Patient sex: M
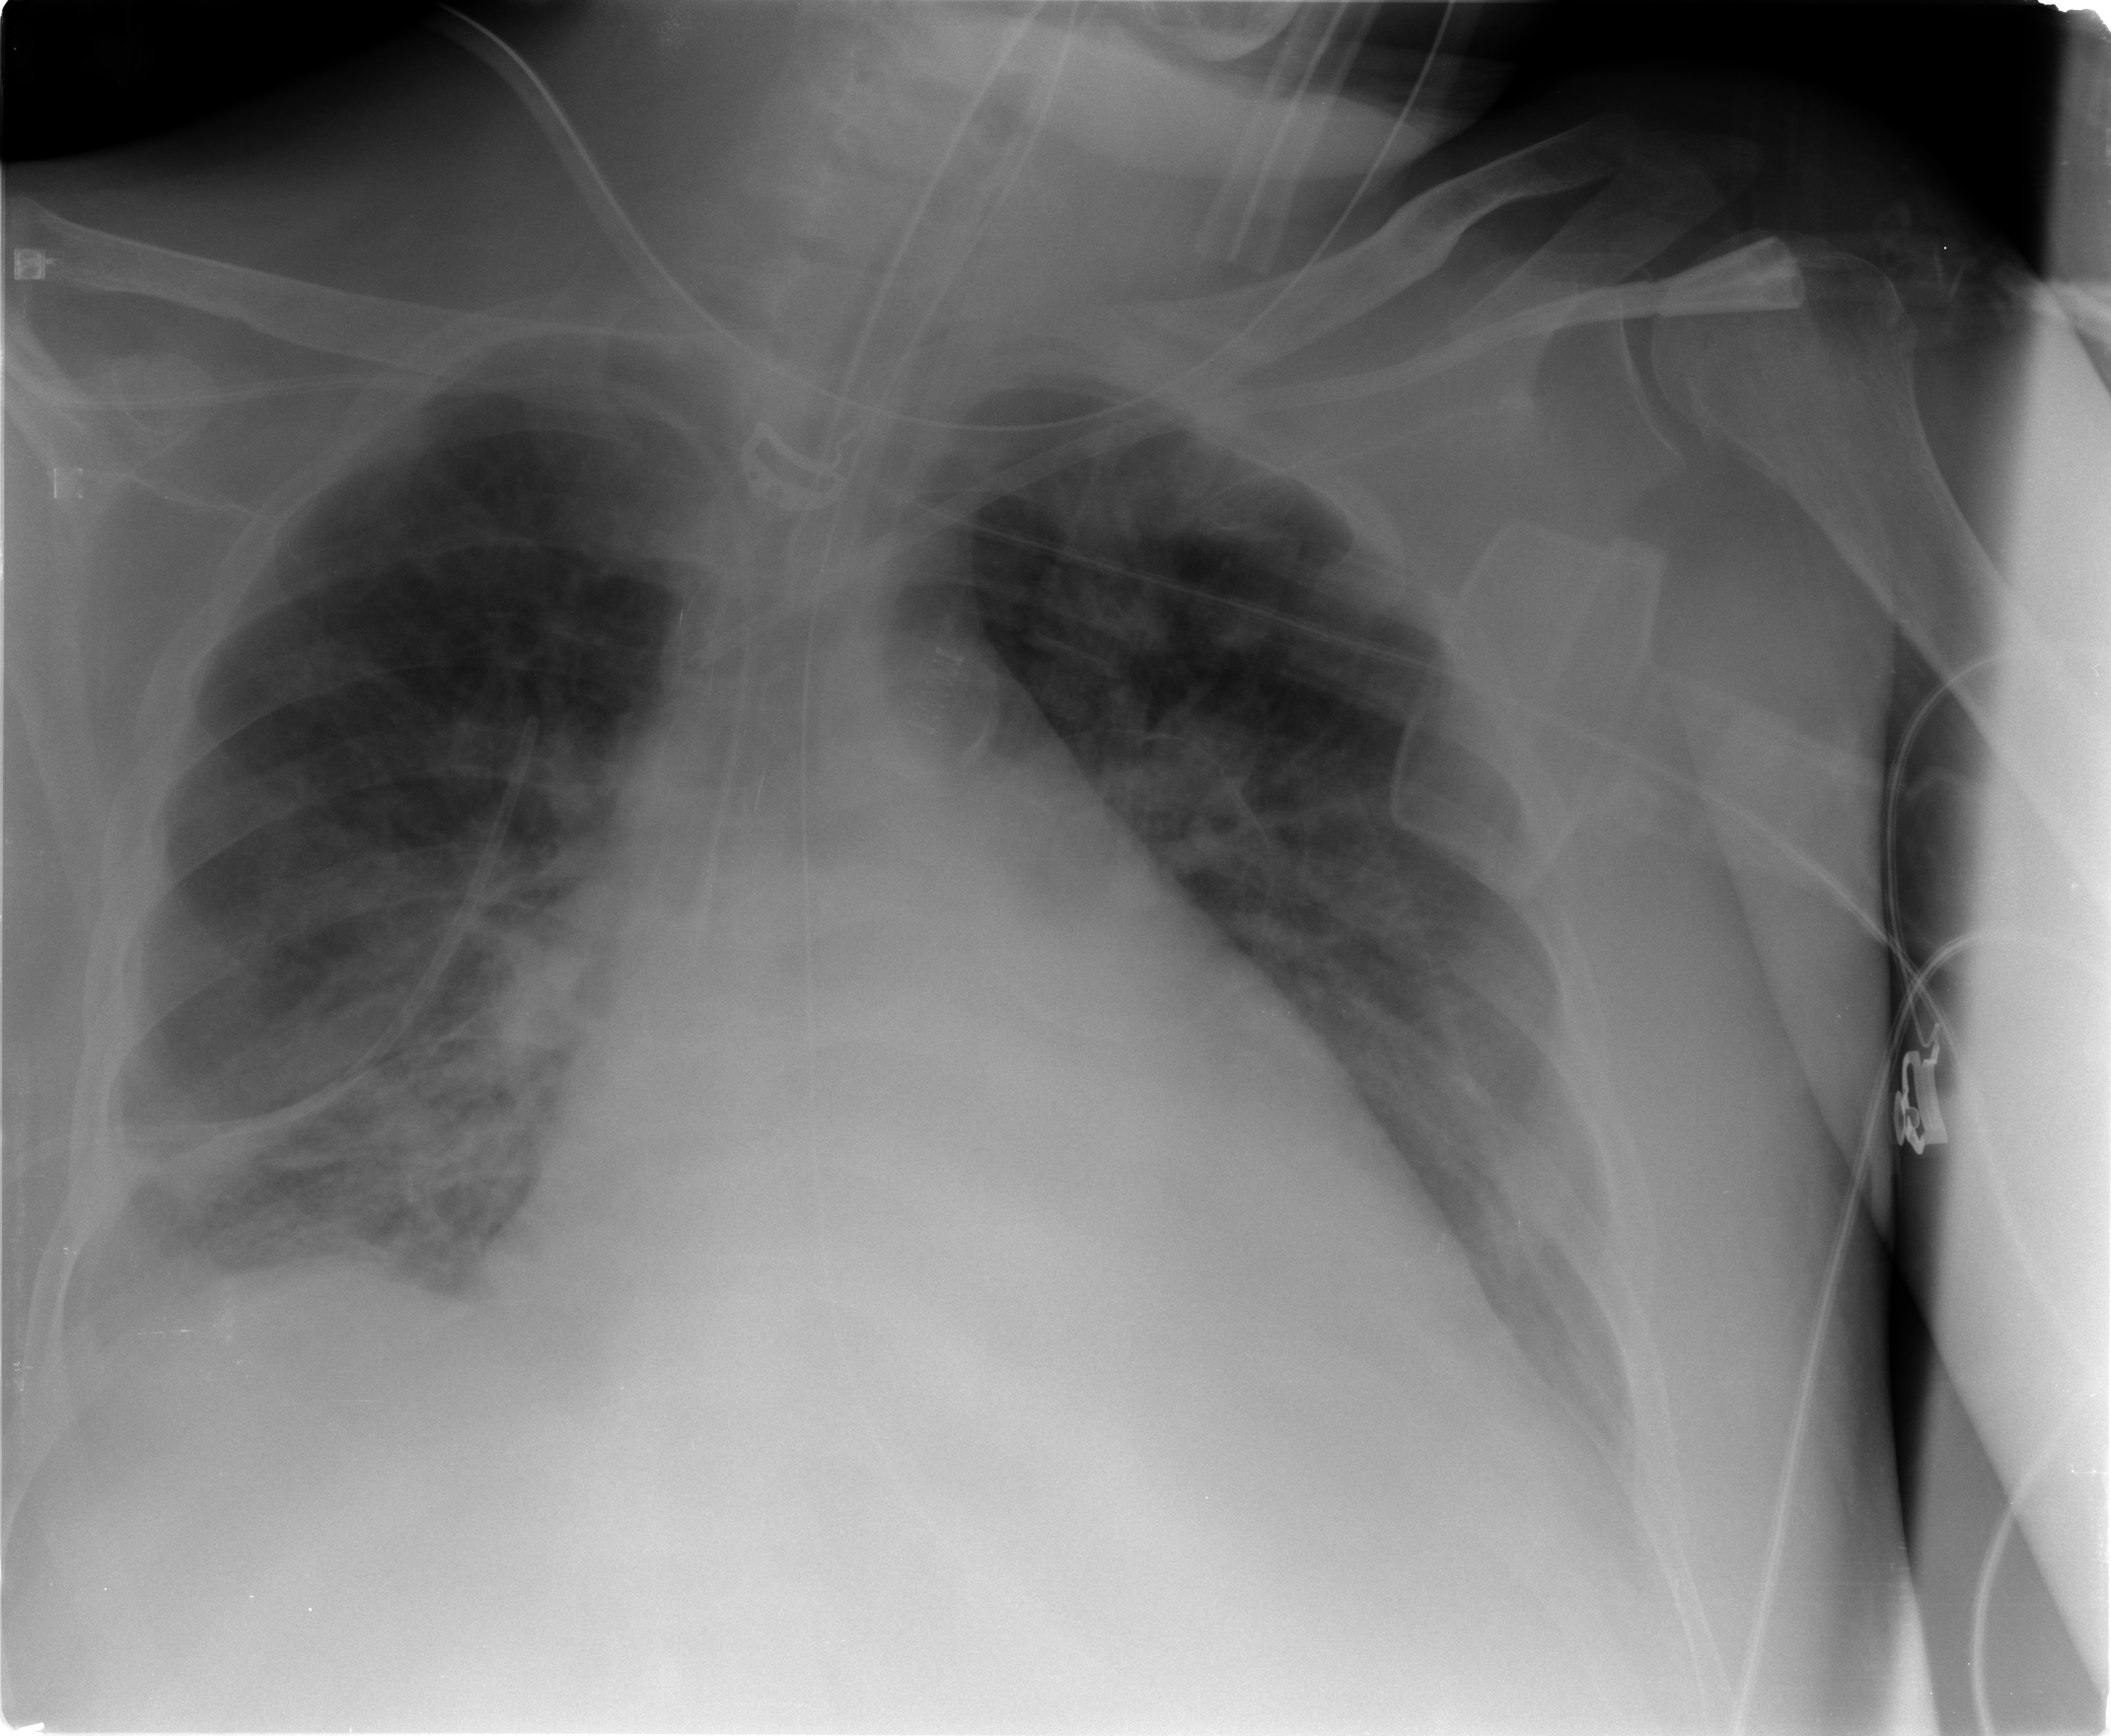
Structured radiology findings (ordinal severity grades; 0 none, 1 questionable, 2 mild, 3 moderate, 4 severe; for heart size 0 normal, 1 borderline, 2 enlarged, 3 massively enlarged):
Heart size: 2
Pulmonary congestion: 1
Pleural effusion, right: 2
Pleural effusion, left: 1
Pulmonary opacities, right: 1
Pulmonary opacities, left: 1
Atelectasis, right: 3
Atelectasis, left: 2